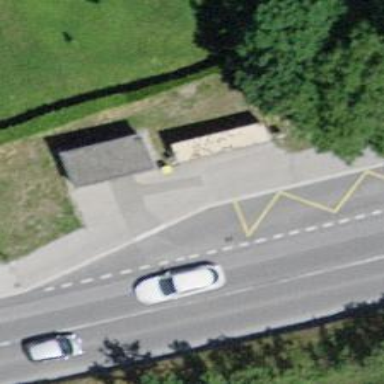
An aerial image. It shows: Bus stop with sheltered platform for public transport.